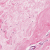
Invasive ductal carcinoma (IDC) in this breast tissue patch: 0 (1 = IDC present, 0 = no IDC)